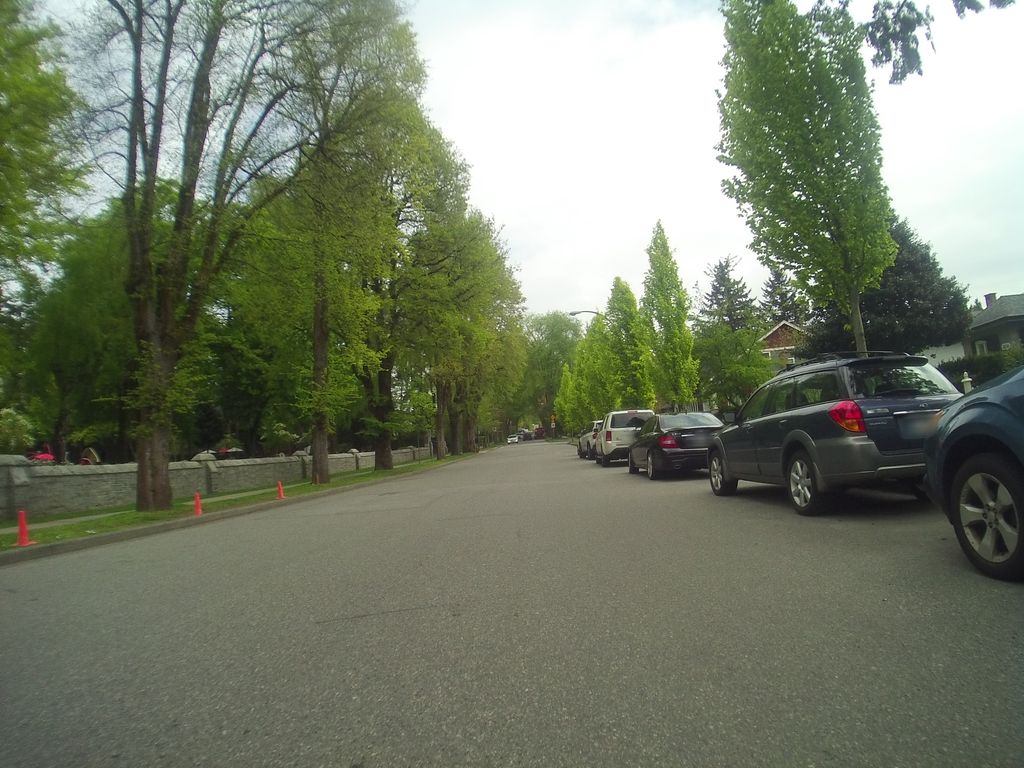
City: vancouver